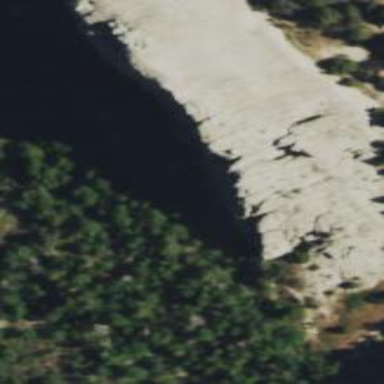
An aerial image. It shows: Landscape of bare rock.